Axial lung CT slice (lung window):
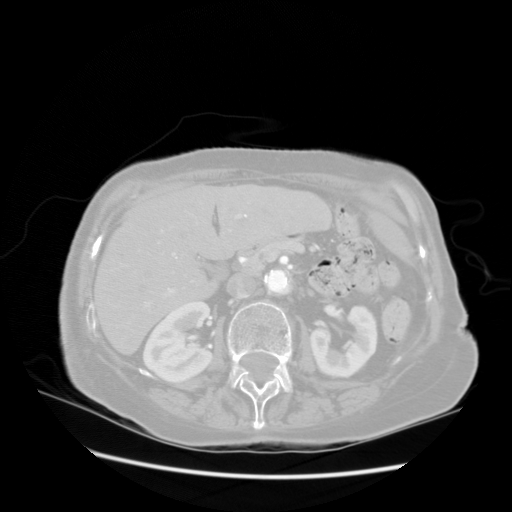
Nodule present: no